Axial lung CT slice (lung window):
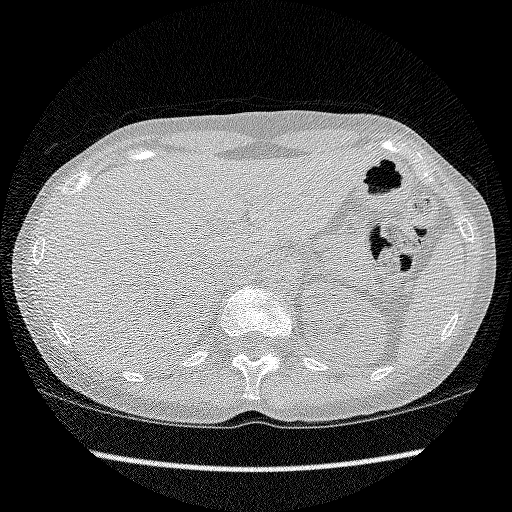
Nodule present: no